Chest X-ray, PA view. Patient: 61 years old, sex M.
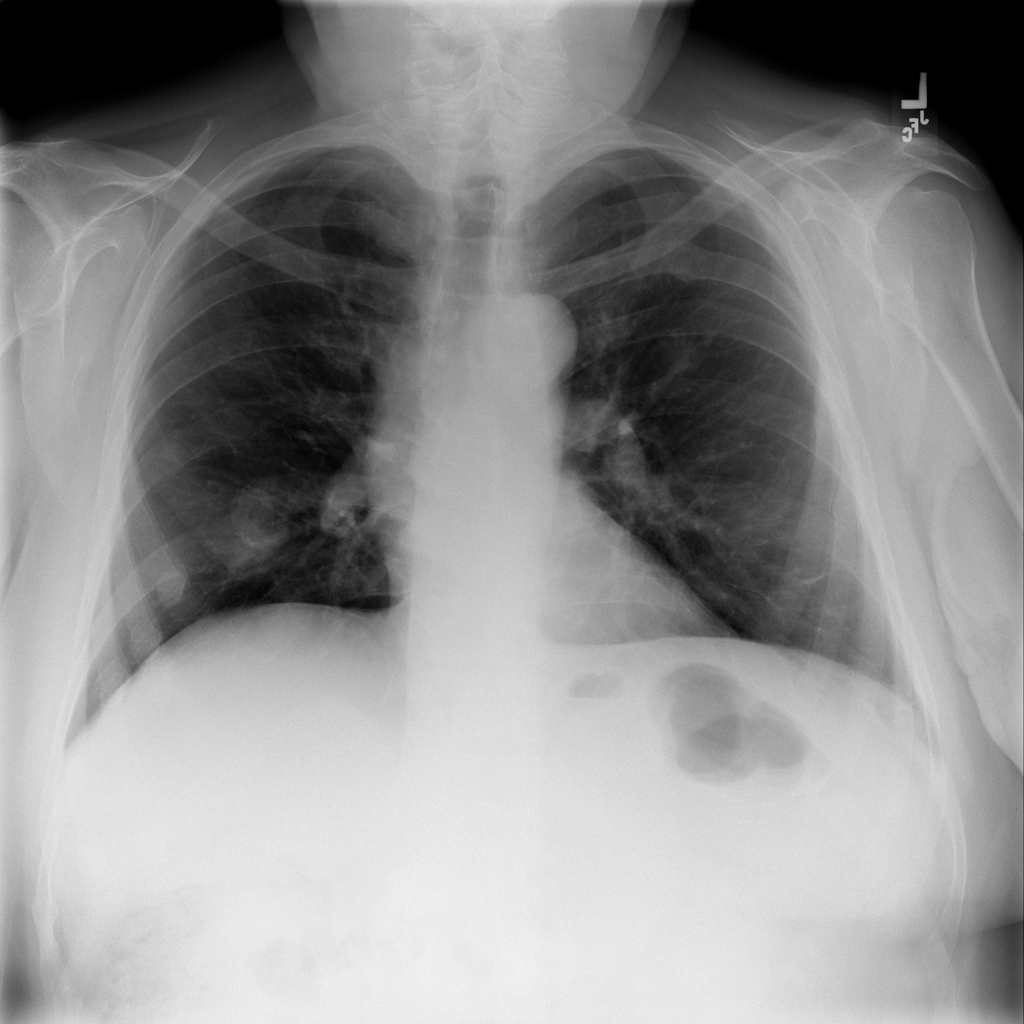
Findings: No Finding